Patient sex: M
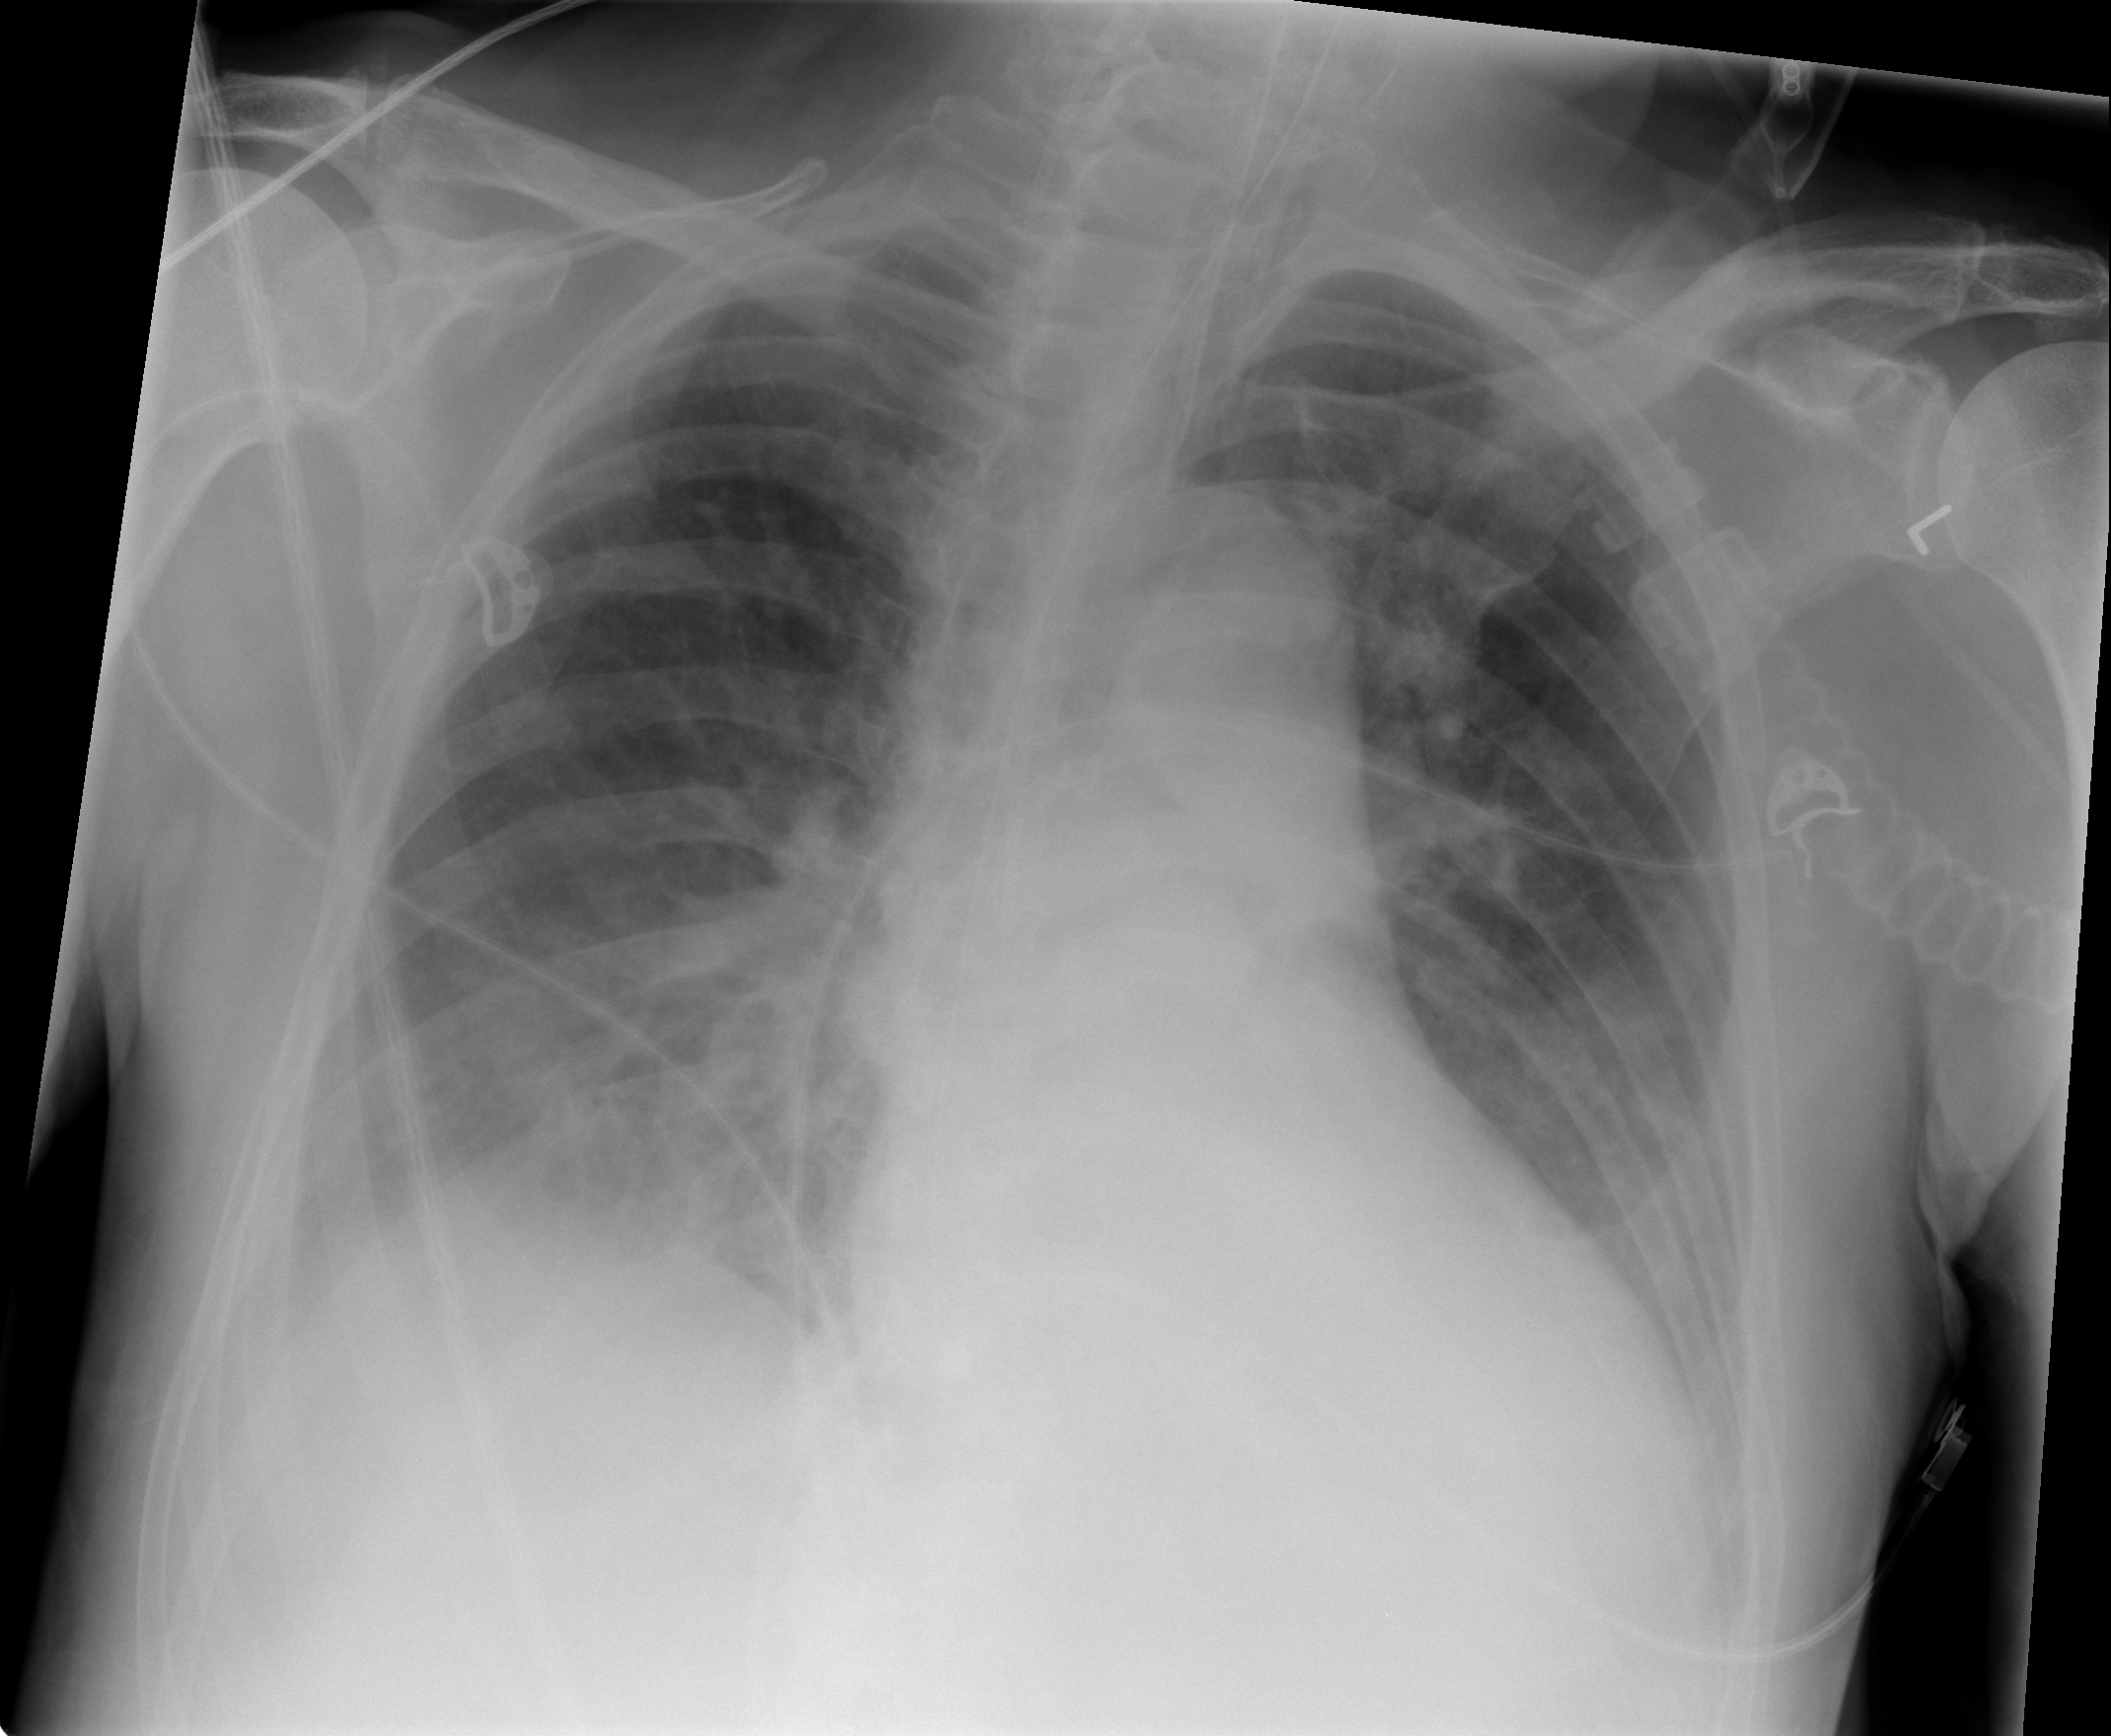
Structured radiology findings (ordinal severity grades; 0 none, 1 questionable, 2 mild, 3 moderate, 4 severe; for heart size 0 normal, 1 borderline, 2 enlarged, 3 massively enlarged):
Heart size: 0
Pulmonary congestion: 1
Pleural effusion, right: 2
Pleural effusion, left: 0
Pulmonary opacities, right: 2
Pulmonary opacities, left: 1
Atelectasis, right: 2
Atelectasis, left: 0